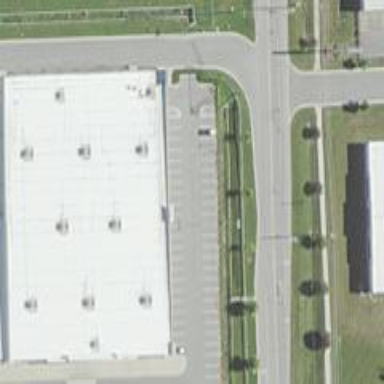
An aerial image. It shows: Commercial building.